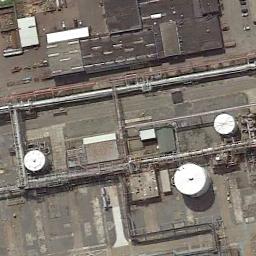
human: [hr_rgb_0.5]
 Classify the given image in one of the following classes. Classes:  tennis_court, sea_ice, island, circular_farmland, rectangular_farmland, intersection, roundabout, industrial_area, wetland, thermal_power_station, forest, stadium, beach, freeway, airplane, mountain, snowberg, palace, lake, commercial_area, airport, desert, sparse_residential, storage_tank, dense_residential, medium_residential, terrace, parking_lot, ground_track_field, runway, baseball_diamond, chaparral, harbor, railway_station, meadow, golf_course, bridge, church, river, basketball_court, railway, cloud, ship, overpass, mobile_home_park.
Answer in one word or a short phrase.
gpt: storage_tank